Question: I'm trying to make a nice deflection effect in a little physics engine I've made. Right now it deflects nicely off the normal of a polygon edge. But instead of making a polygon with 100 edges to get a smooth effect of a "rounded deflection" I figured I could calculate the deflection normal using an ellipse instead.
So, what I'd really like is a function that takes a point on a line segment and returns the normal on the circumference of an imaginary . See the attached picture for some details.

To get a point on the circumference of an ellipse I'm pretty sure it's:
'''
x=P.x+Math.sin()*w
y=P.y+Math.cos()*h
'''
but how can I get the normal from that?
---
<URL> with an attempt to implement the answer by Dr BDO Adams.
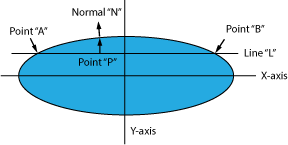
Answer: Equation of an ellipse point is
'''
x=x_centre+a*cos(t)
y=y_centre+b*sin(t)
'''
For each point of ellipse you can find 't' as 'atan2( (y-y_centre)/b , (x-x_centre)/a )'
When you know 't' tangent direction can be determined: 'dx/dt,dy/dt':
'''
dx=-a*sin(t)
dy=b*cos(t)
'''
When you know tangent direction, just rotate it by 90 degrees and you have a normal:
'''
nx=b*cos(t)
ny=a*sin(t)
'''
And to avoid calculating 't' we can combine it with the first two formulas:
'''
nx=(x-x_centre)*b/a
ny=(y-y_centre)*a/b
'''